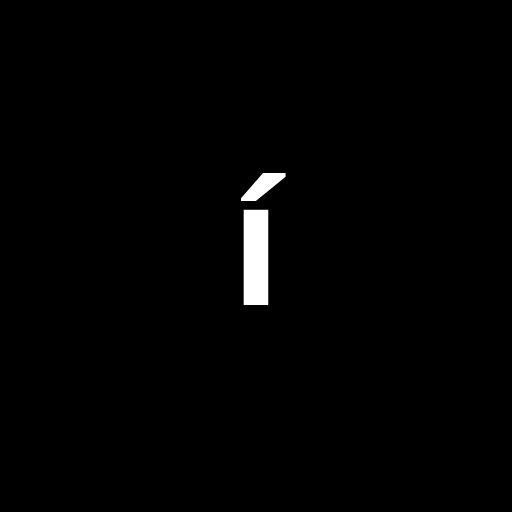
Character: í
Unicode: U+00ED (LATIN SMALL LETTER I WITH ACUTE)